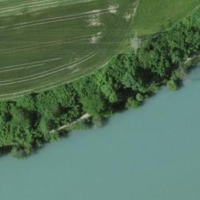
EUNIS habitat code: 52
Species observed at this site:
Tachybaptus ruficollis
Prunus spinosa
Cinclus cinclus
Garrulus glandarius
Filipendula ulmaria